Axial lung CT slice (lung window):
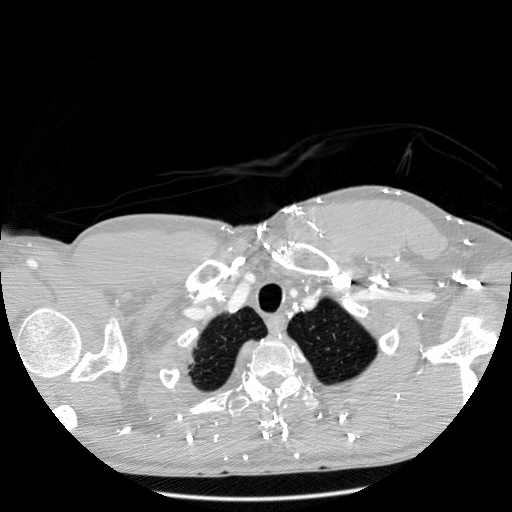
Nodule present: no